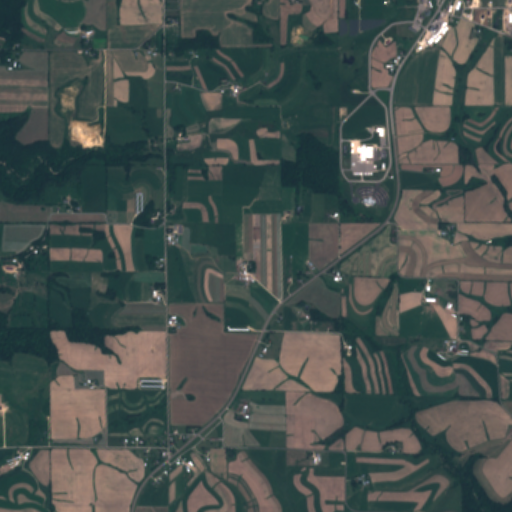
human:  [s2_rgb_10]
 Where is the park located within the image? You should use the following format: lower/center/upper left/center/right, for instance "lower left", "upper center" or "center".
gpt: The park is located in the upper left of the image.
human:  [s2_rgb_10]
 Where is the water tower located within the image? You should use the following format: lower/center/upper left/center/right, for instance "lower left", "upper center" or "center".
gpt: The water tower is located in the center right of the image.
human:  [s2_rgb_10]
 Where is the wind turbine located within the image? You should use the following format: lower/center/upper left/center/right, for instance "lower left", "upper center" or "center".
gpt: The wind turbine is located in the upper right of the image.
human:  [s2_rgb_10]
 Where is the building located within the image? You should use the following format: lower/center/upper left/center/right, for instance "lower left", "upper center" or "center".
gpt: The building is located in the upper right of the image.
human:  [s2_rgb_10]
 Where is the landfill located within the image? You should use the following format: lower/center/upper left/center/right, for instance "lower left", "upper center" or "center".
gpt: There is no landfill in the image.